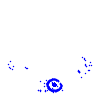
Particle: electron